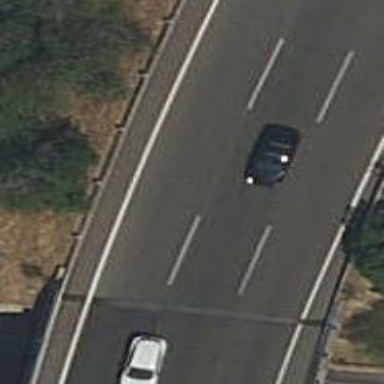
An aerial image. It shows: View of motorway.